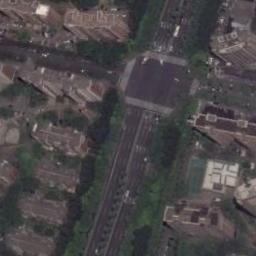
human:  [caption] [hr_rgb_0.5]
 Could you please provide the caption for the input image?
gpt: There are many moving and waiting vehicles on the road at the intersection, And there are many neatly arranged buildings and some trees around the intersection .

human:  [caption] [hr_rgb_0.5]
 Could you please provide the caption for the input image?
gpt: There are many buildings of different shapes and sizes beside the intersection .

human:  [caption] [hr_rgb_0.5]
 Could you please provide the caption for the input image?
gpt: There are zebra crossings at intersections .

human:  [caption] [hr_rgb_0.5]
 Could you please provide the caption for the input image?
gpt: An intersection with normal traffic located in a block with some neatly arranged high-rise buildings .

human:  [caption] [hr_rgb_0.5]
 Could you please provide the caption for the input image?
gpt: There are many brown buildings and green trees around the intersection .